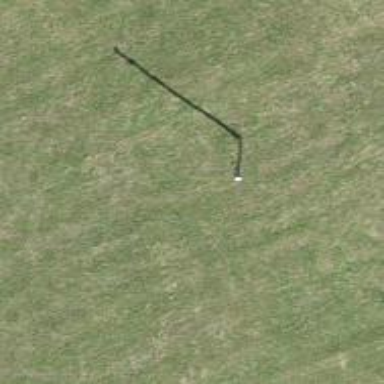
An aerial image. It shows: Power pole.